Question: How can I draw a histogram on the Radslider like the image shown below using C# WPF? I've searched on net but not getting info.

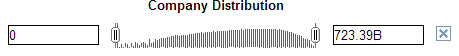
Answer: Hi,
'''
<StackPanel Grid.Column="1" Margin="7,-72,7.5,0">
<telerik:RadCartesianChart Palette="Summer" >
<telerik:RadCartesianChart.HorizontalAxis>
<telerik:CategoricalAxis Visibility="Hidden"/>
</telerik:RadCartesianChart.HorizontalAxis>
<telerik:RadCartesianChart.VerticalAxis>
<telerik:LinearAxis Visibility="Hidden" MajorStep="20" />
</telerik:RadCartesianChart.VerticalAxis>
<telerik:RadCartesianChart.Series>
<telerik:BarSeries ItemsSource="{Binding KeyValue, Mode=TwoWay}" CategoryBinding="Key" ValueBinding="Value">
<telerik:BarSeries.PointTemplates>
<DataTemplate>
<Rectangle Width="3" Fill="SkyBlue"/>
</DataTemplate>
</telerik:BarSeries.PointTemplates>
</telerik:BarSeries>
</telerik:RadCartesianChart.Series>
</telerik:RadCartesianChart>
</StackPanel>
<telerik:RadSlider Minimum="{Binding LowValue,Mode=TwoWay}" Height="13"
Margin="5" Grid.Column="1" Maximum="{Binding HighValue,Mode=TwoWay}"
SelectionEnd="{Binding SelectionHigh,Mode=TwoWay}"
SelectionStart=" {Binding SelectionLow,Mode=TwoWay}"
TickPlacement="TopLeft"
SelectionChanged="RadSlider_SelectionChanged" SelectionRangeEnabled="True"
IsDirectionReversed="False" SmallChange="10" VerticalAlignment="Bottom">
</telerik:RadSlider>
'''
Instead of customizing RadSlider you can add a RadChart & RadSlider in the same column as I've shown.
I am just putting the Xaml code With the bindings, Now you can write the logic for histogram.